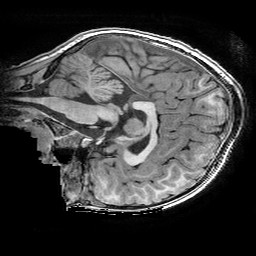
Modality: T1w
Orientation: sagittal
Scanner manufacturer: ge
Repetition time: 0.008096 s
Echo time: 0.00318 s